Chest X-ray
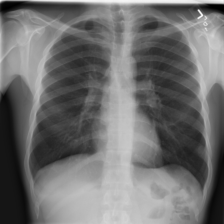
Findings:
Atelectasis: negative
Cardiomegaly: negative
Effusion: negative
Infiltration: negative
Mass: negative
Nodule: negative
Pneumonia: negative
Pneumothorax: negative
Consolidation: negative
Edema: negative
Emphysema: negative
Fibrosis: negative
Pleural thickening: negative
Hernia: negative